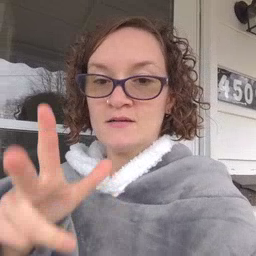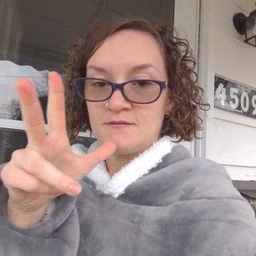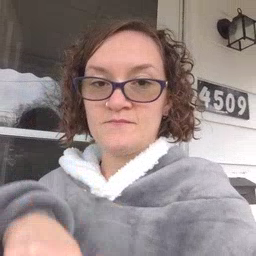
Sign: hen